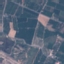
Label: PermanentCrop